Question: What are some recent searches?
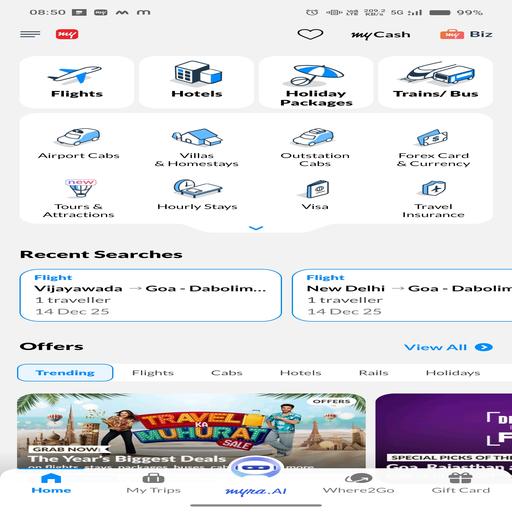
Answer: Flight Vijayawada to Goa, Flight New Delhi to Goa